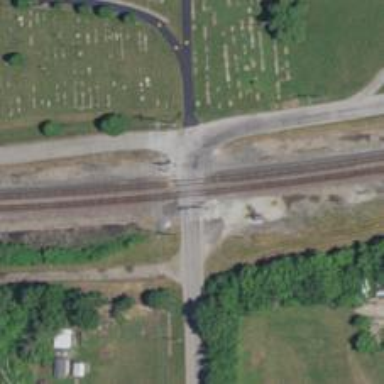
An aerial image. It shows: Railway level crossing.